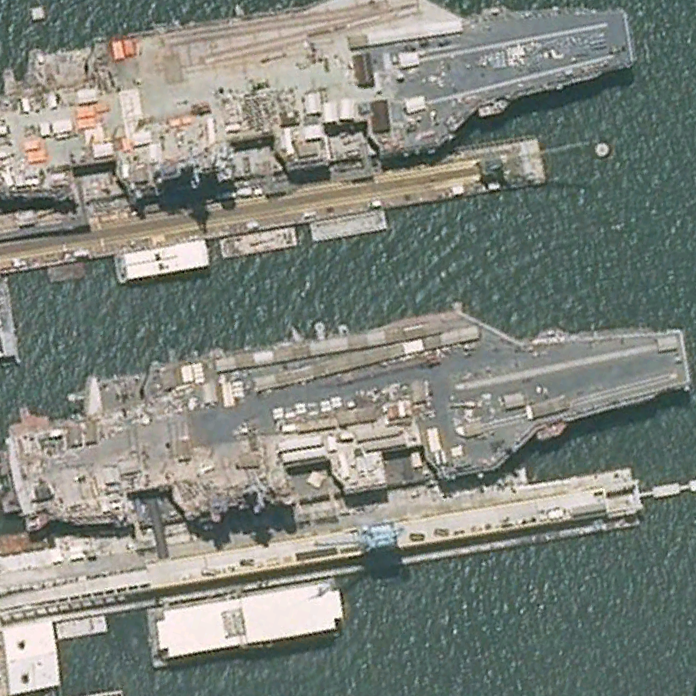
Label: aircraft_carrier